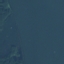
Land use / land cover: SeaLake